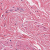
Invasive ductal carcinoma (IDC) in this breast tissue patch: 0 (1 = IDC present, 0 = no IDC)